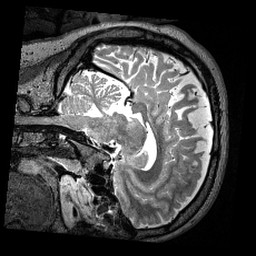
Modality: T2w
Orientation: sagittal
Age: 13
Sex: male
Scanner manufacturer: siemens
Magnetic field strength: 3 T
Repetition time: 3.2 s
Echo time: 0.479 s